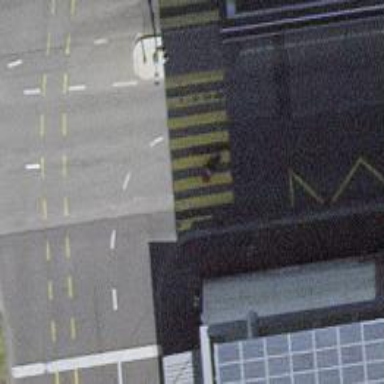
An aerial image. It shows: Crossing with traffic signals.